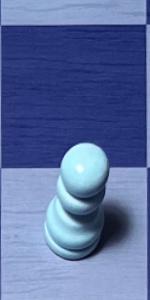
Label: Pawn_White